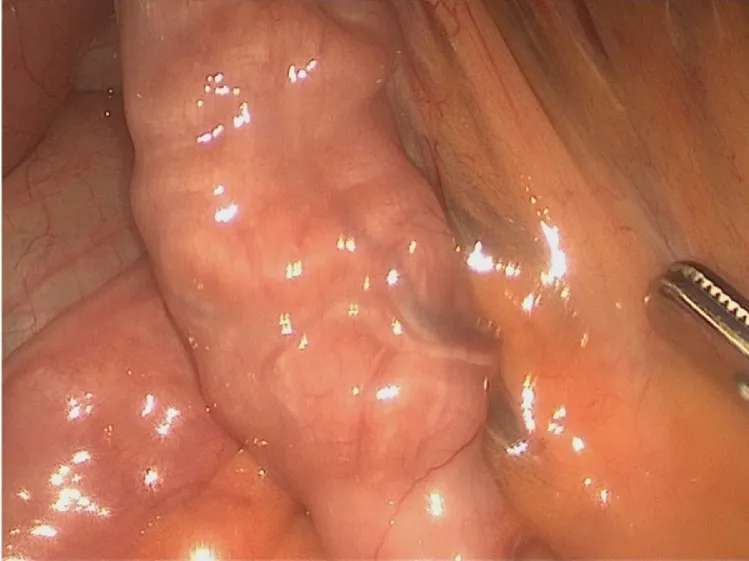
Laparoscopic findings demonstrating thickened small bowel loop with nil evidence of intussusception or bowel obstruction.
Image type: endoscopy (gi_endoscopy)